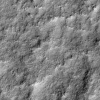
Atmospheric dust classification: not_dusty